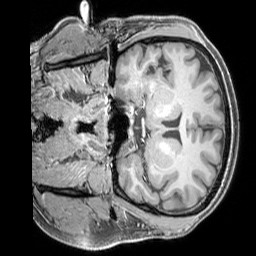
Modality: T1w
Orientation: coronal
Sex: male
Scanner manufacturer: siemens
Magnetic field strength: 3 T
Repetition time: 2.3 s
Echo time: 0.00226 s